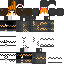
A female human skin with dark skin, wearing brown long hair dressed in a blue hoodie and black pants, featuring a closed mouth.